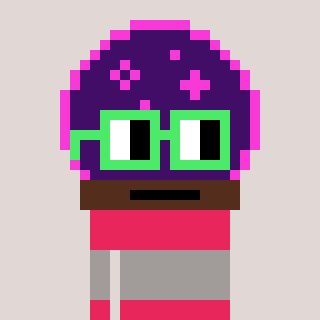
a pixel art character with square light green glasses, a crystalball-shaped head and a redpinkish-colored body on a warm background